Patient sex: M
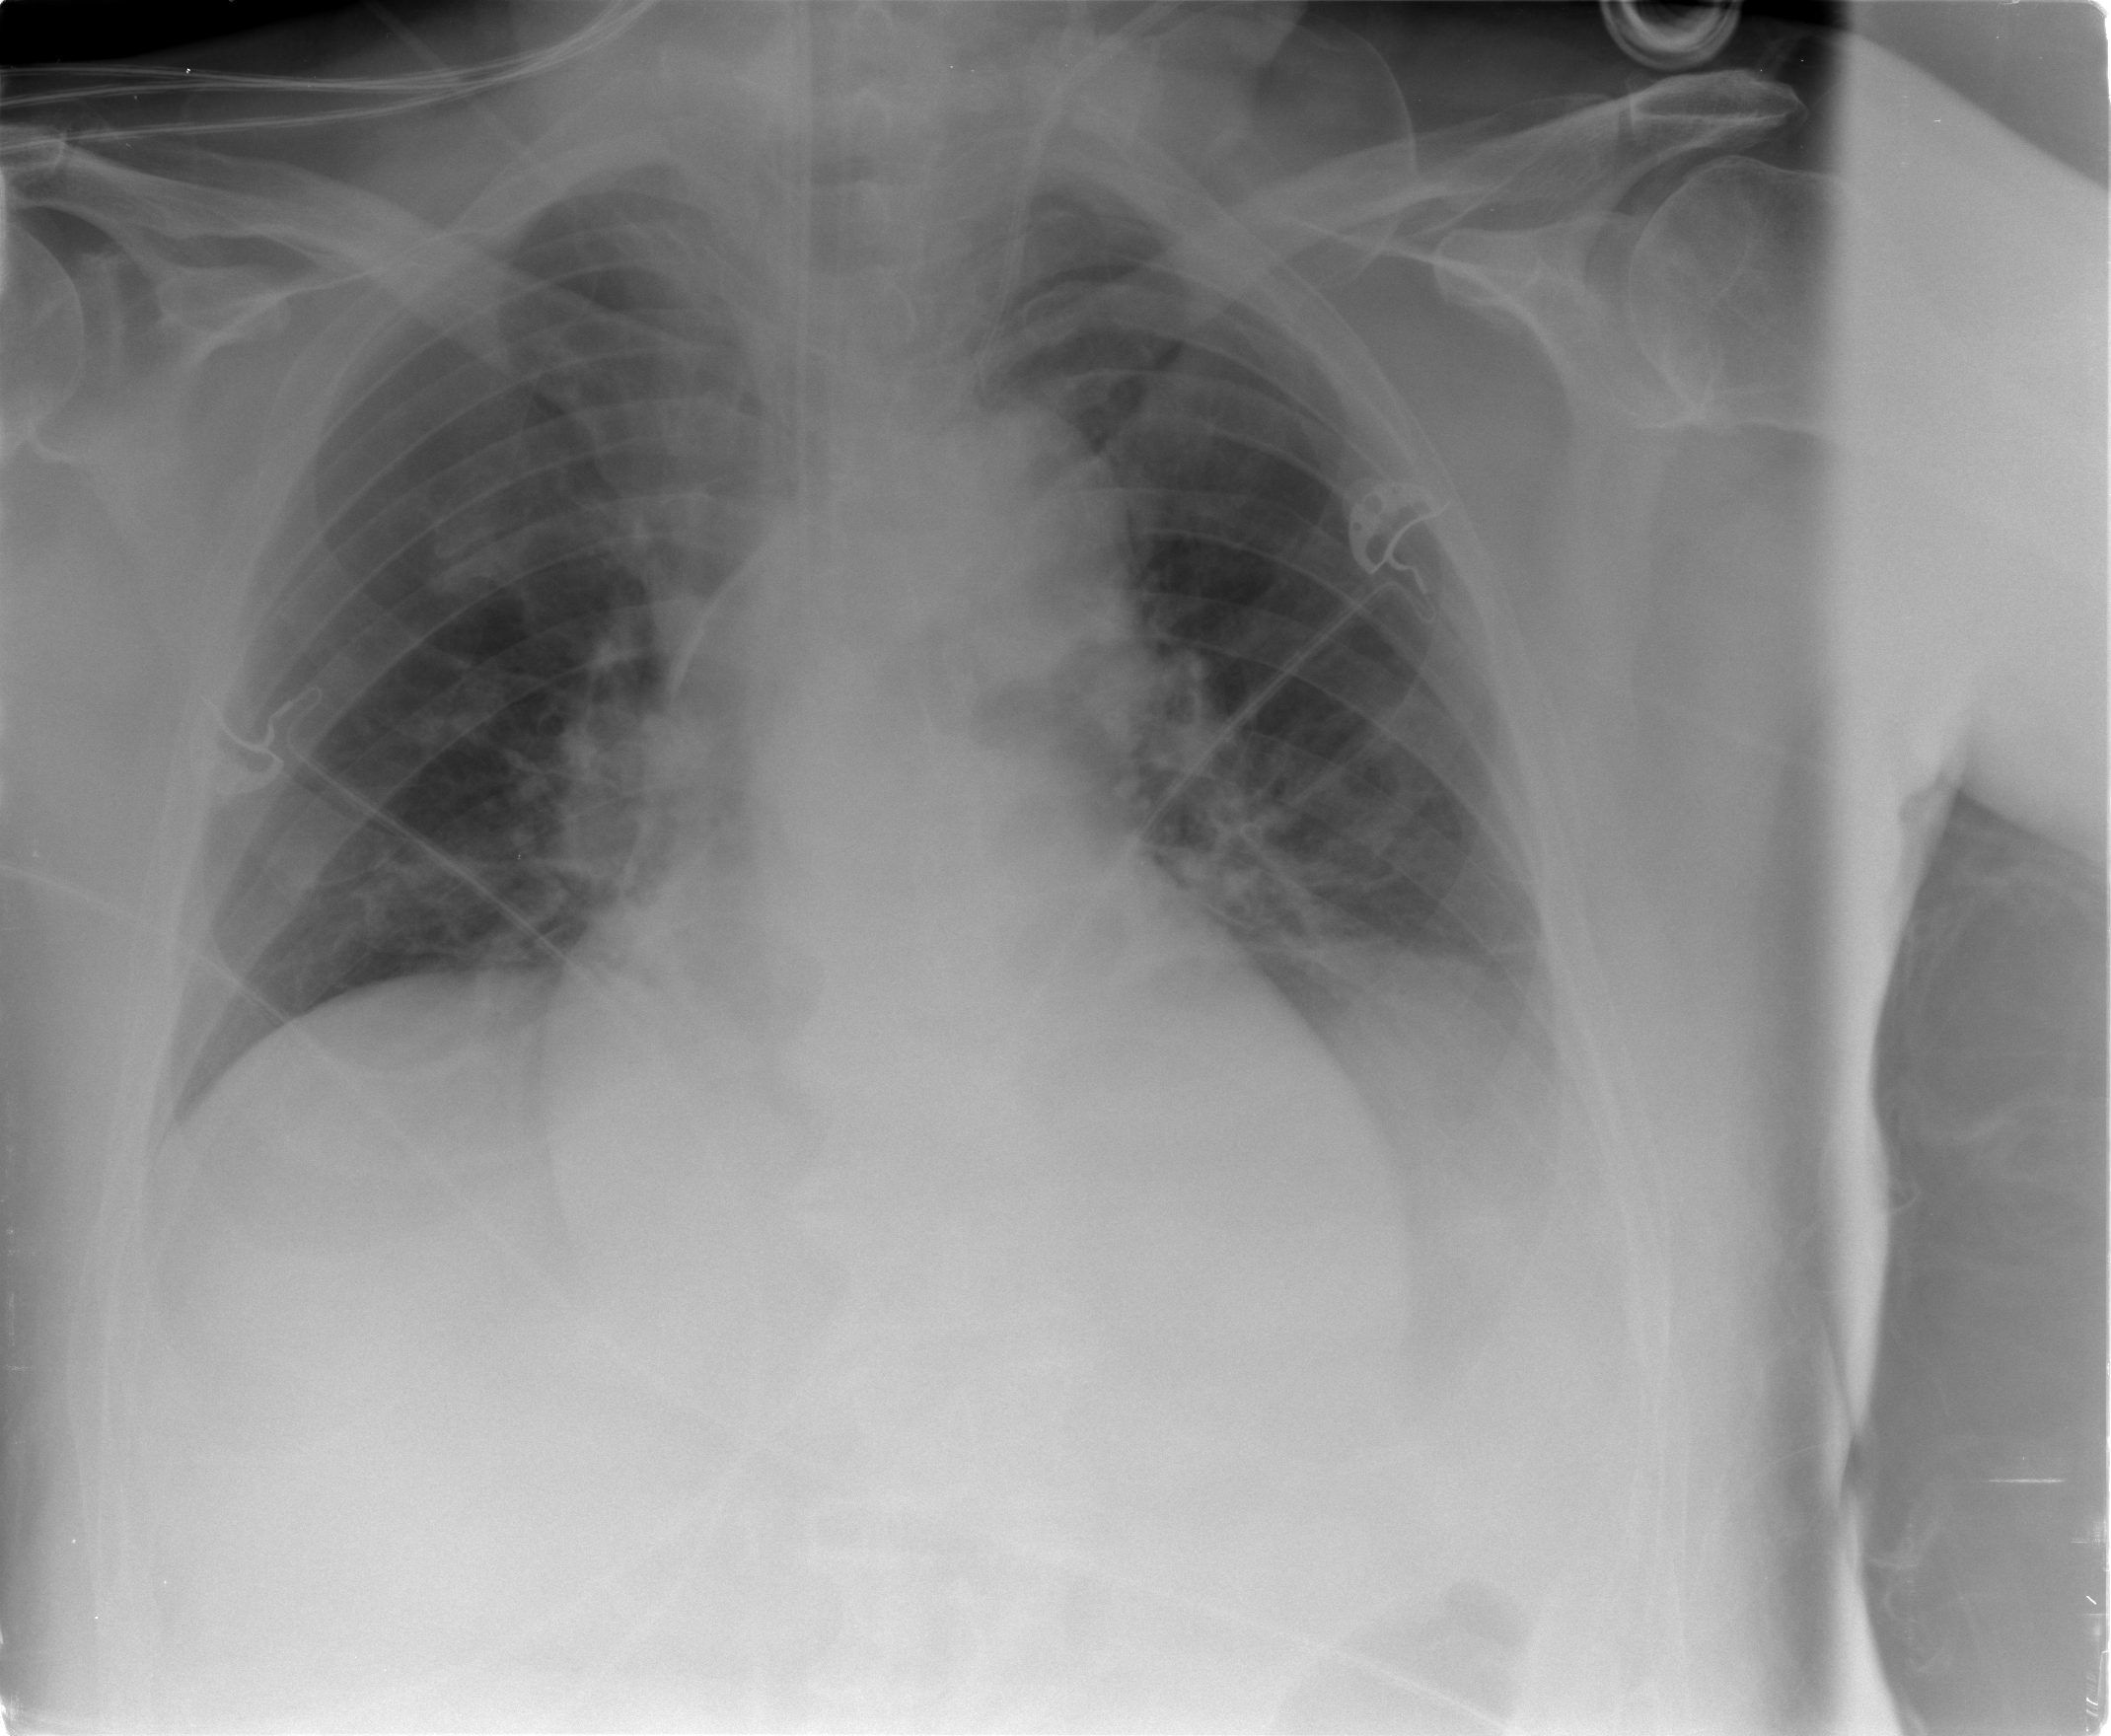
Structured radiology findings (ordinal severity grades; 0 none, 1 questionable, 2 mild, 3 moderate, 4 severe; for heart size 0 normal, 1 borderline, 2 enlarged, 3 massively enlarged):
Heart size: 1
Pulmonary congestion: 2
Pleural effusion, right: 1
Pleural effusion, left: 2
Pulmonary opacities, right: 2
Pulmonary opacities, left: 2
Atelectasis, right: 2
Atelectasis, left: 2